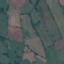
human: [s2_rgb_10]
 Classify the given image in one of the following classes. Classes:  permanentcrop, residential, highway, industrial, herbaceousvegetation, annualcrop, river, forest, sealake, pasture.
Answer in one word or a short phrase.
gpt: Pasture